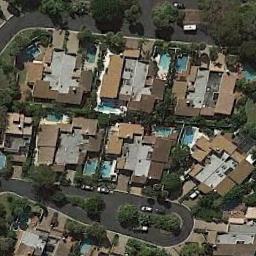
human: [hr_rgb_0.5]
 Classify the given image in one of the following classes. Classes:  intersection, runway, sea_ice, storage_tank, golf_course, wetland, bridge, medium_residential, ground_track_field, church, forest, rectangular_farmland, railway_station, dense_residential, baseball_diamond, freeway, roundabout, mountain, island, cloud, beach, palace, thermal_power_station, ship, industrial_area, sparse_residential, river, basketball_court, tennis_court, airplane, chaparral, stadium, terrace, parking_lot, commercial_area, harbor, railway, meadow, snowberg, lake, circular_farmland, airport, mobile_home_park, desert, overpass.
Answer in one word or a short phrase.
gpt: dense_residential